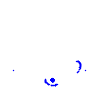
Particle: kaon